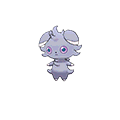
Pok\u00e9mon: espurr